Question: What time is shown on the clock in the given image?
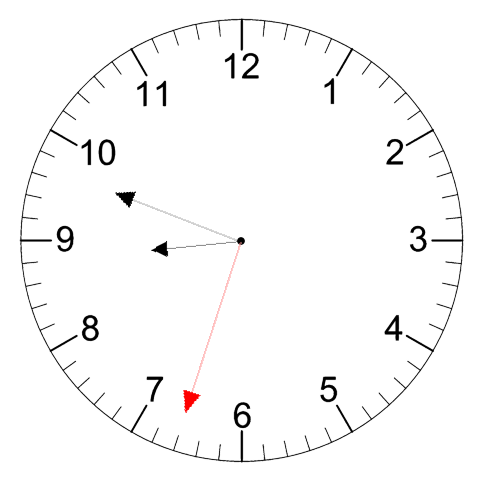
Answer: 08:48:33